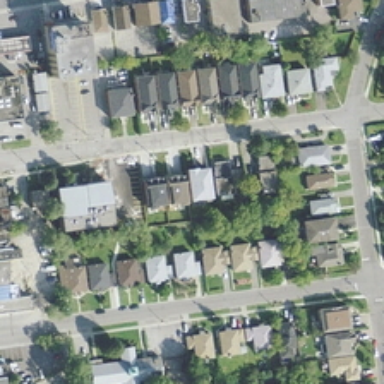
A large collection of luxury residential .